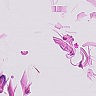
Metastatic tissue present: no